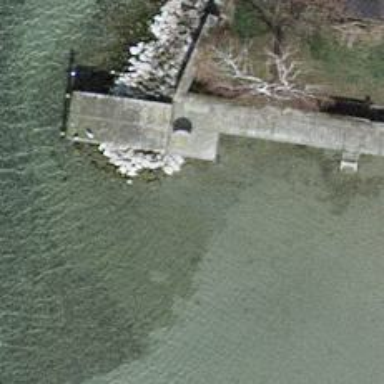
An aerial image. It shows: Man-made pier.